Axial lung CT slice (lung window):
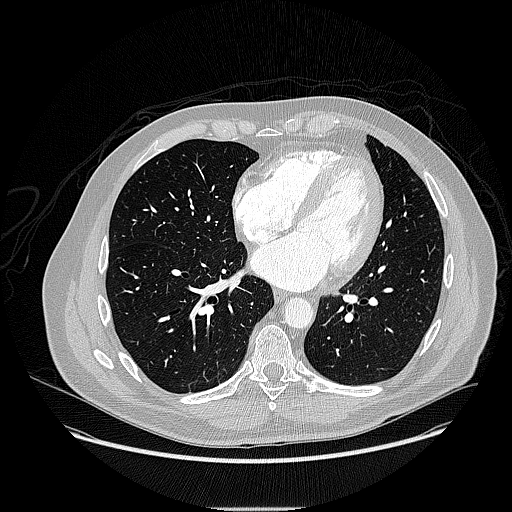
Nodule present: no